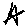
Label: star